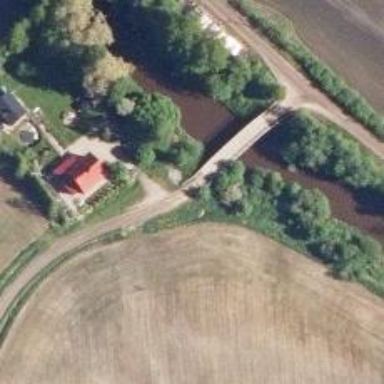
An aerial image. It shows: Residential road with bridge.